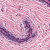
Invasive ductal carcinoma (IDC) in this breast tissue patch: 0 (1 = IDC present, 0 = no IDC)